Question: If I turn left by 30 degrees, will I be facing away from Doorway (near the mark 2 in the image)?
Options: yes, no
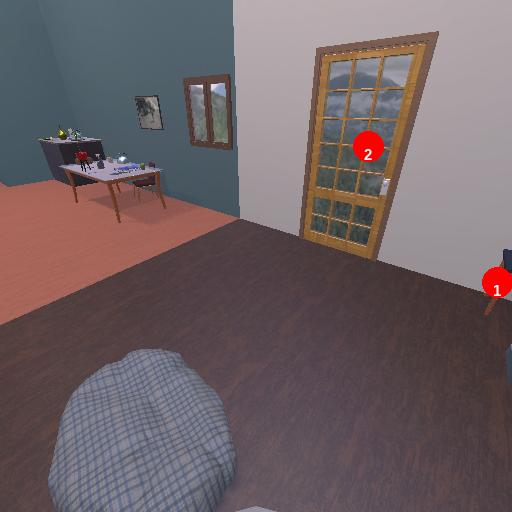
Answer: yes